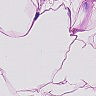
Metastatic tissue present: no